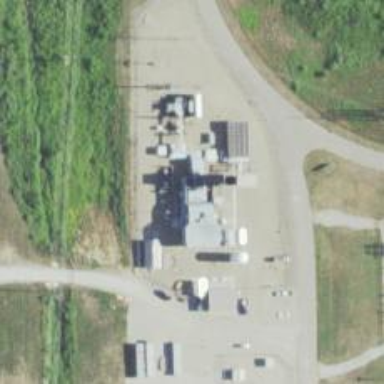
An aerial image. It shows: Gas turbine generator.